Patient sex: M
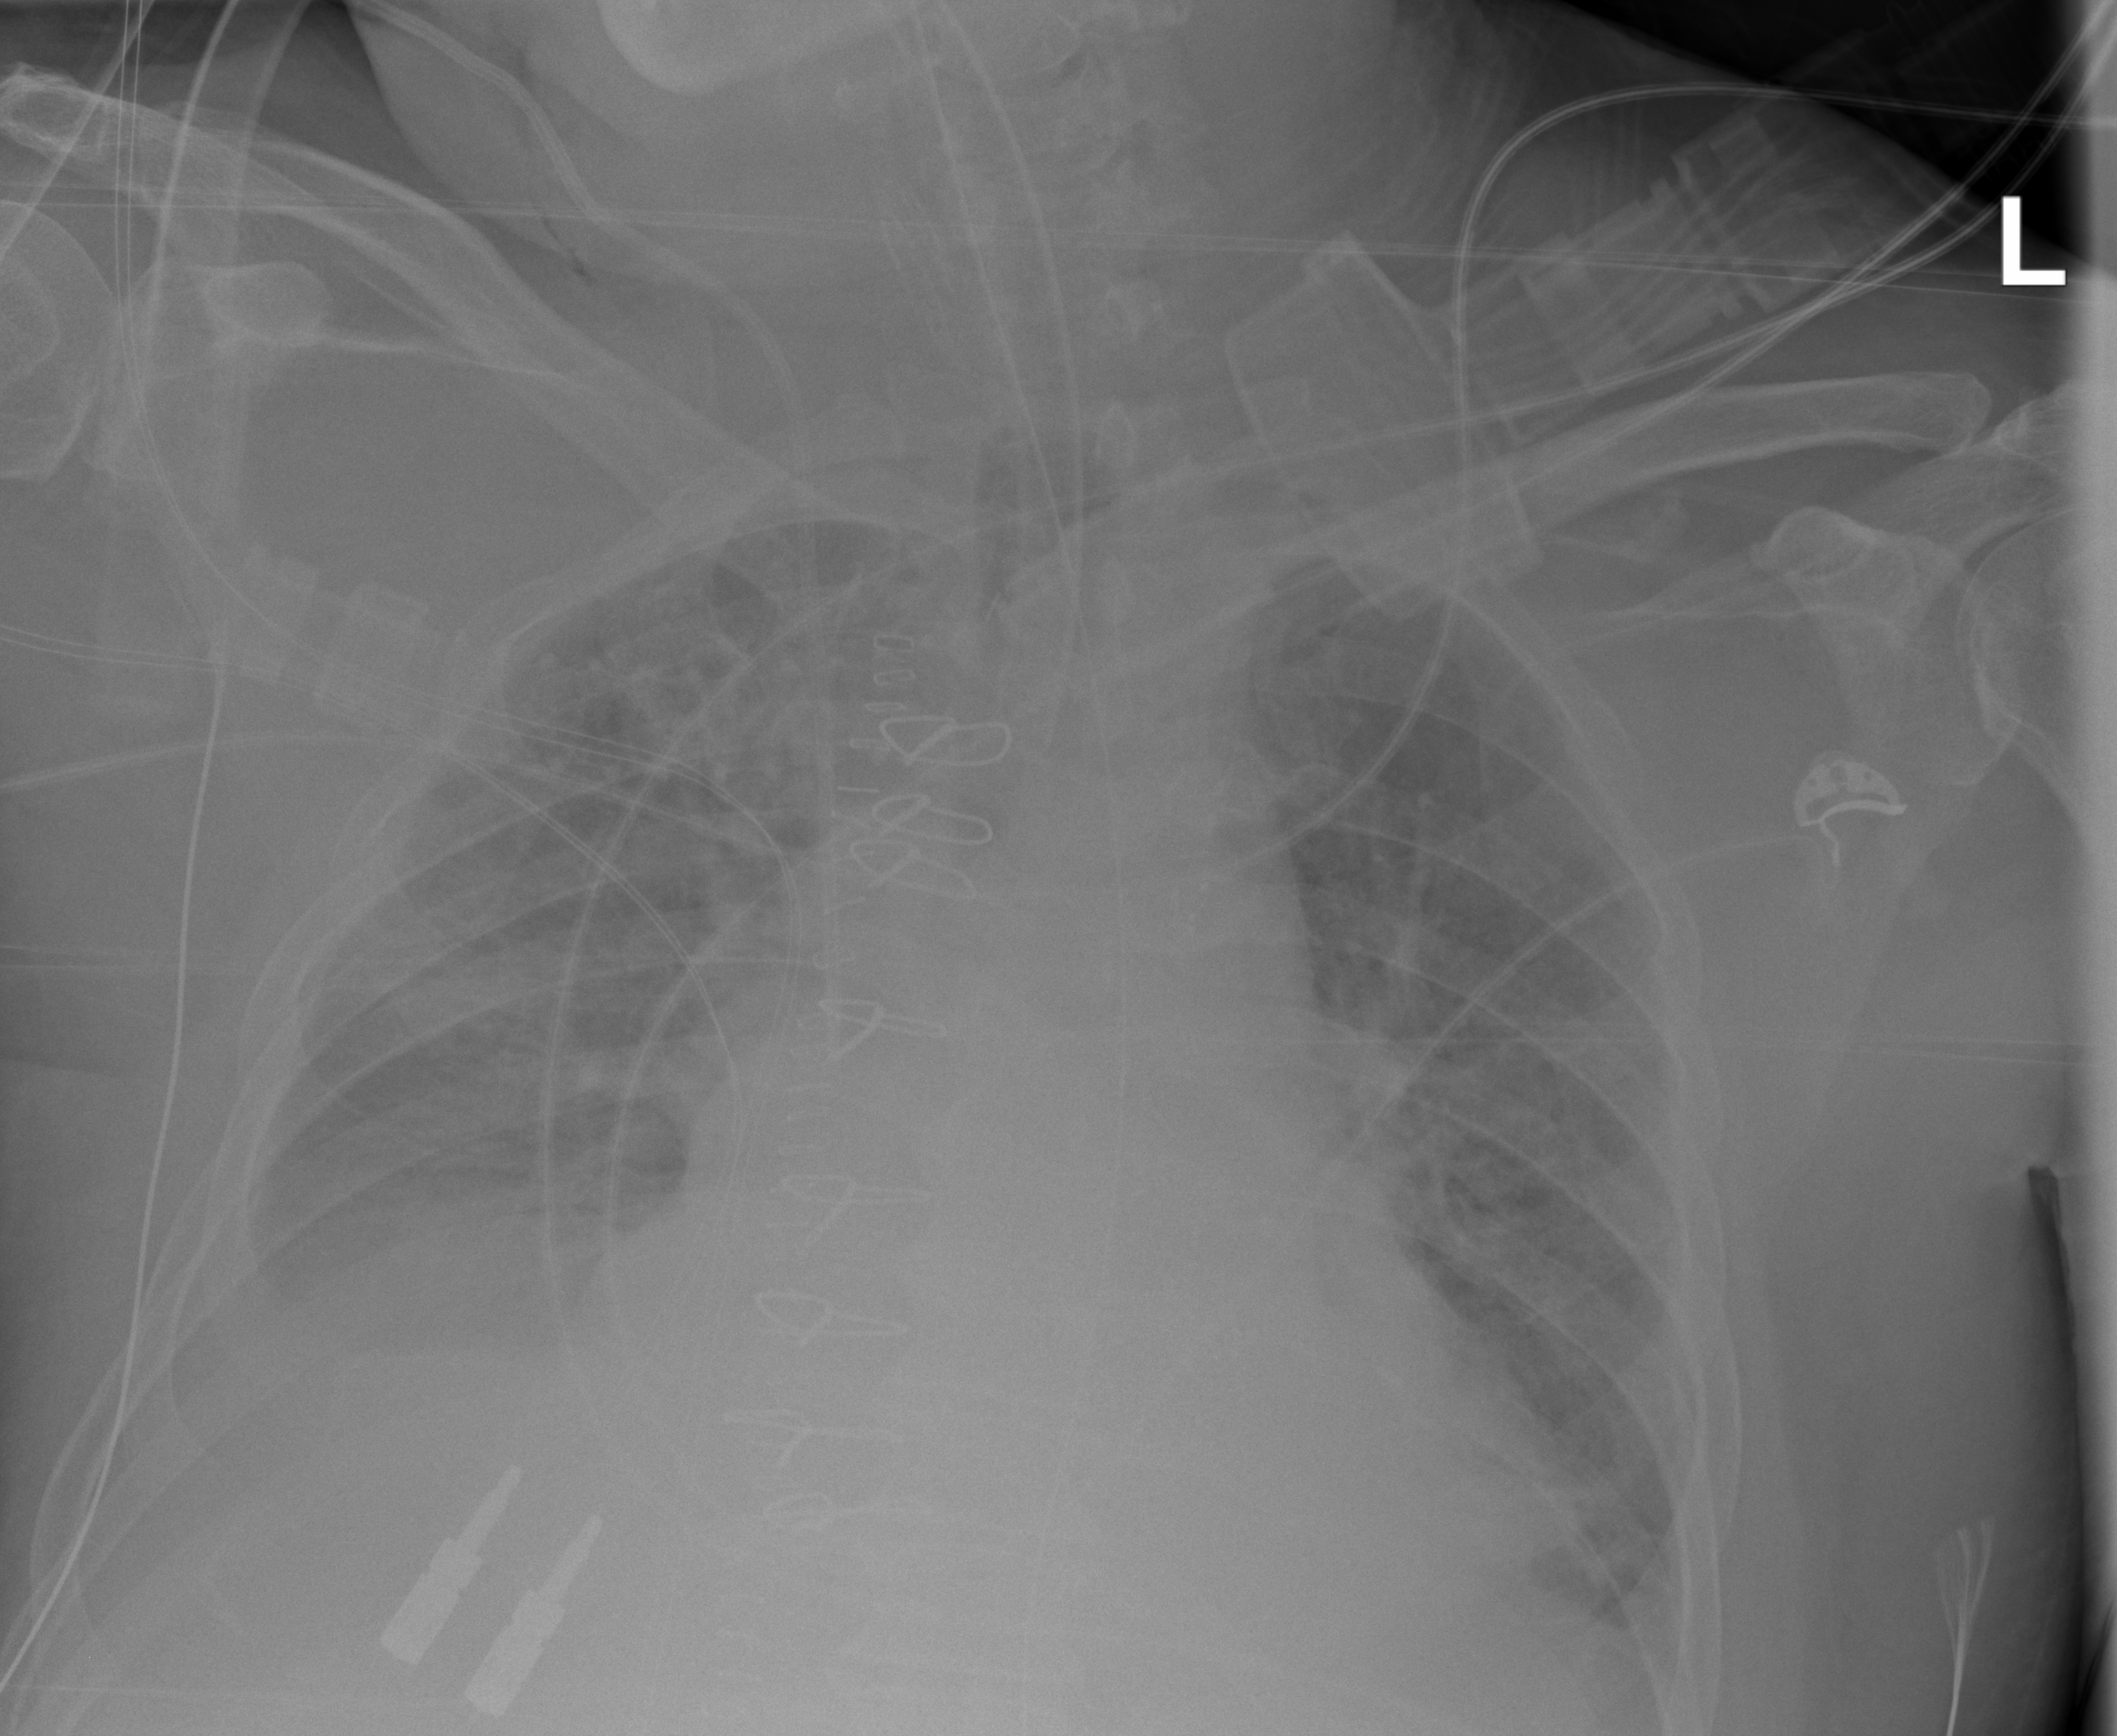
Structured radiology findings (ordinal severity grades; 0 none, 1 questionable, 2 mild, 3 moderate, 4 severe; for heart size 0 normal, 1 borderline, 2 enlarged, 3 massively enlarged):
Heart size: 1
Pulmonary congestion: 2
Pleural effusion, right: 3
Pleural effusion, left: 2
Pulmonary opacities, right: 2
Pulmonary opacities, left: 2
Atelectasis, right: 3
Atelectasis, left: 2